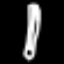
Label: pencil